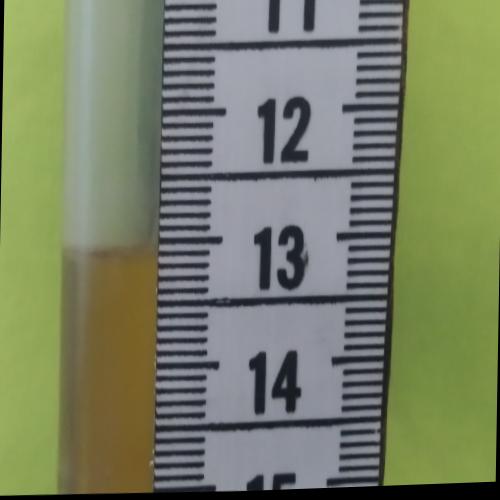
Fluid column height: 13.1 cm